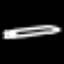
Label: pencil